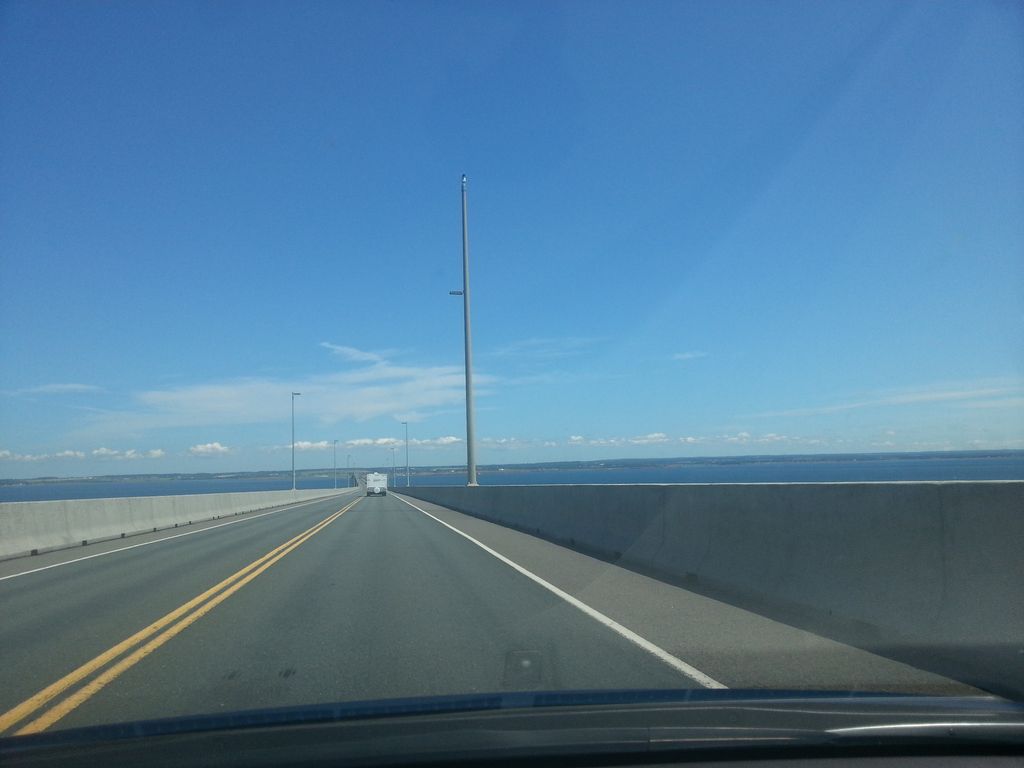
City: charlottetown